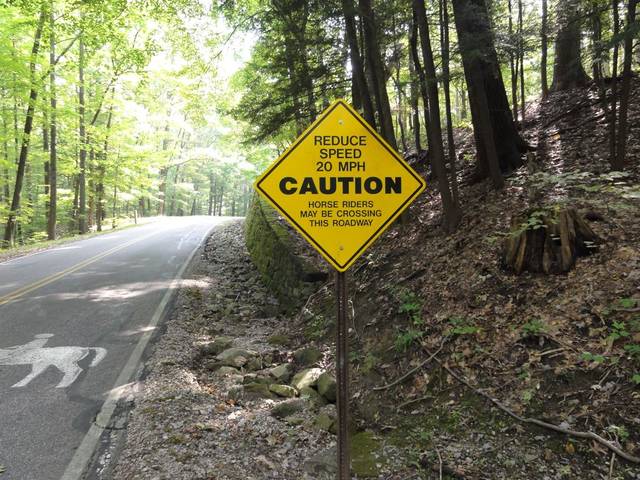
Region: United States
Coordinates: 41.309, -81.611